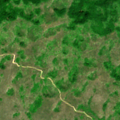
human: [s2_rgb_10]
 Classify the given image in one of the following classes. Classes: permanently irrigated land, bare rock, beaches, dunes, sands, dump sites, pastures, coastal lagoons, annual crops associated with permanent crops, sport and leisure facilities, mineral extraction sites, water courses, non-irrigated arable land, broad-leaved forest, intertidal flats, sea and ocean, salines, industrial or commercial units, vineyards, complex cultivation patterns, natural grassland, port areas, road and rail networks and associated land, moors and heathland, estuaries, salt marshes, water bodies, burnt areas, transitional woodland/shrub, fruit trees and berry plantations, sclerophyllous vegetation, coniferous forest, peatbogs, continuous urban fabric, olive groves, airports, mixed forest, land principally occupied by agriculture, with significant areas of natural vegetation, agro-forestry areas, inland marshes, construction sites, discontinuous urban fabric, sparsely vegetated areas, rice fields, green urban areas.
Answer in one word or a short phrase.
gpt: broad-leaved forest, natural grassland, transitional woodland/shrub